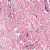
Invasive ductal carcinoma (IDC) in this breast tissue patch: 0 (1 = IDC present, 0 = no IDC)